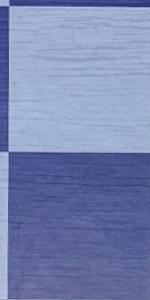
Label: Empty